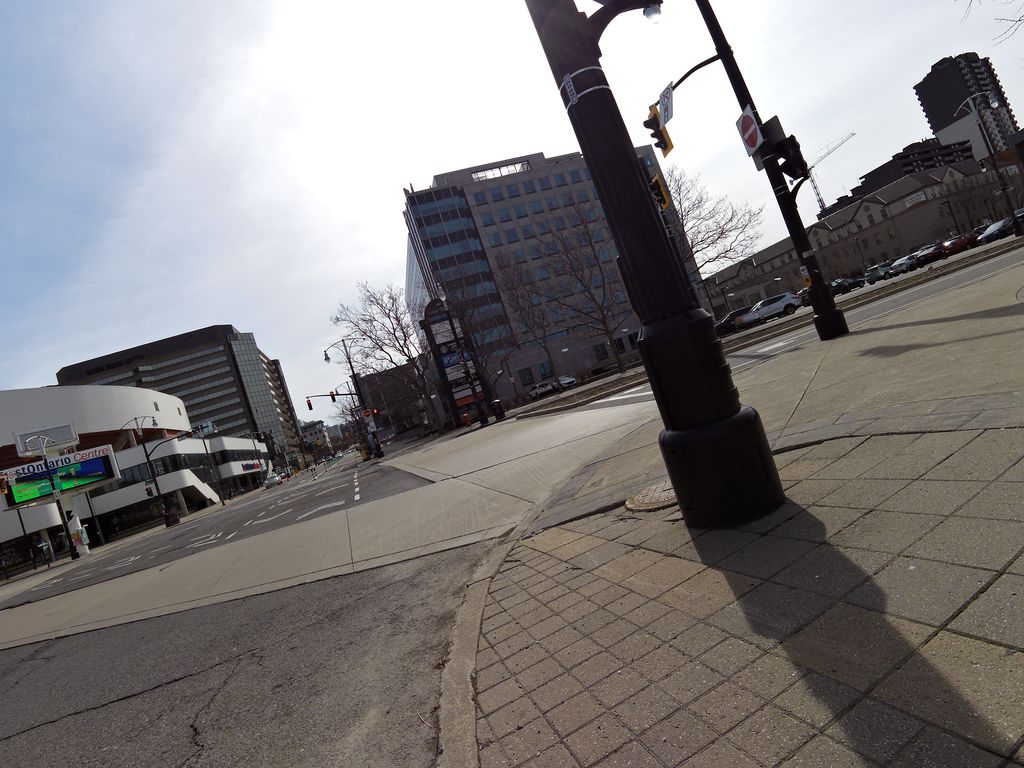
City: hamilton